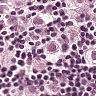
Metastatic tissue present: yes